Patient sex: M
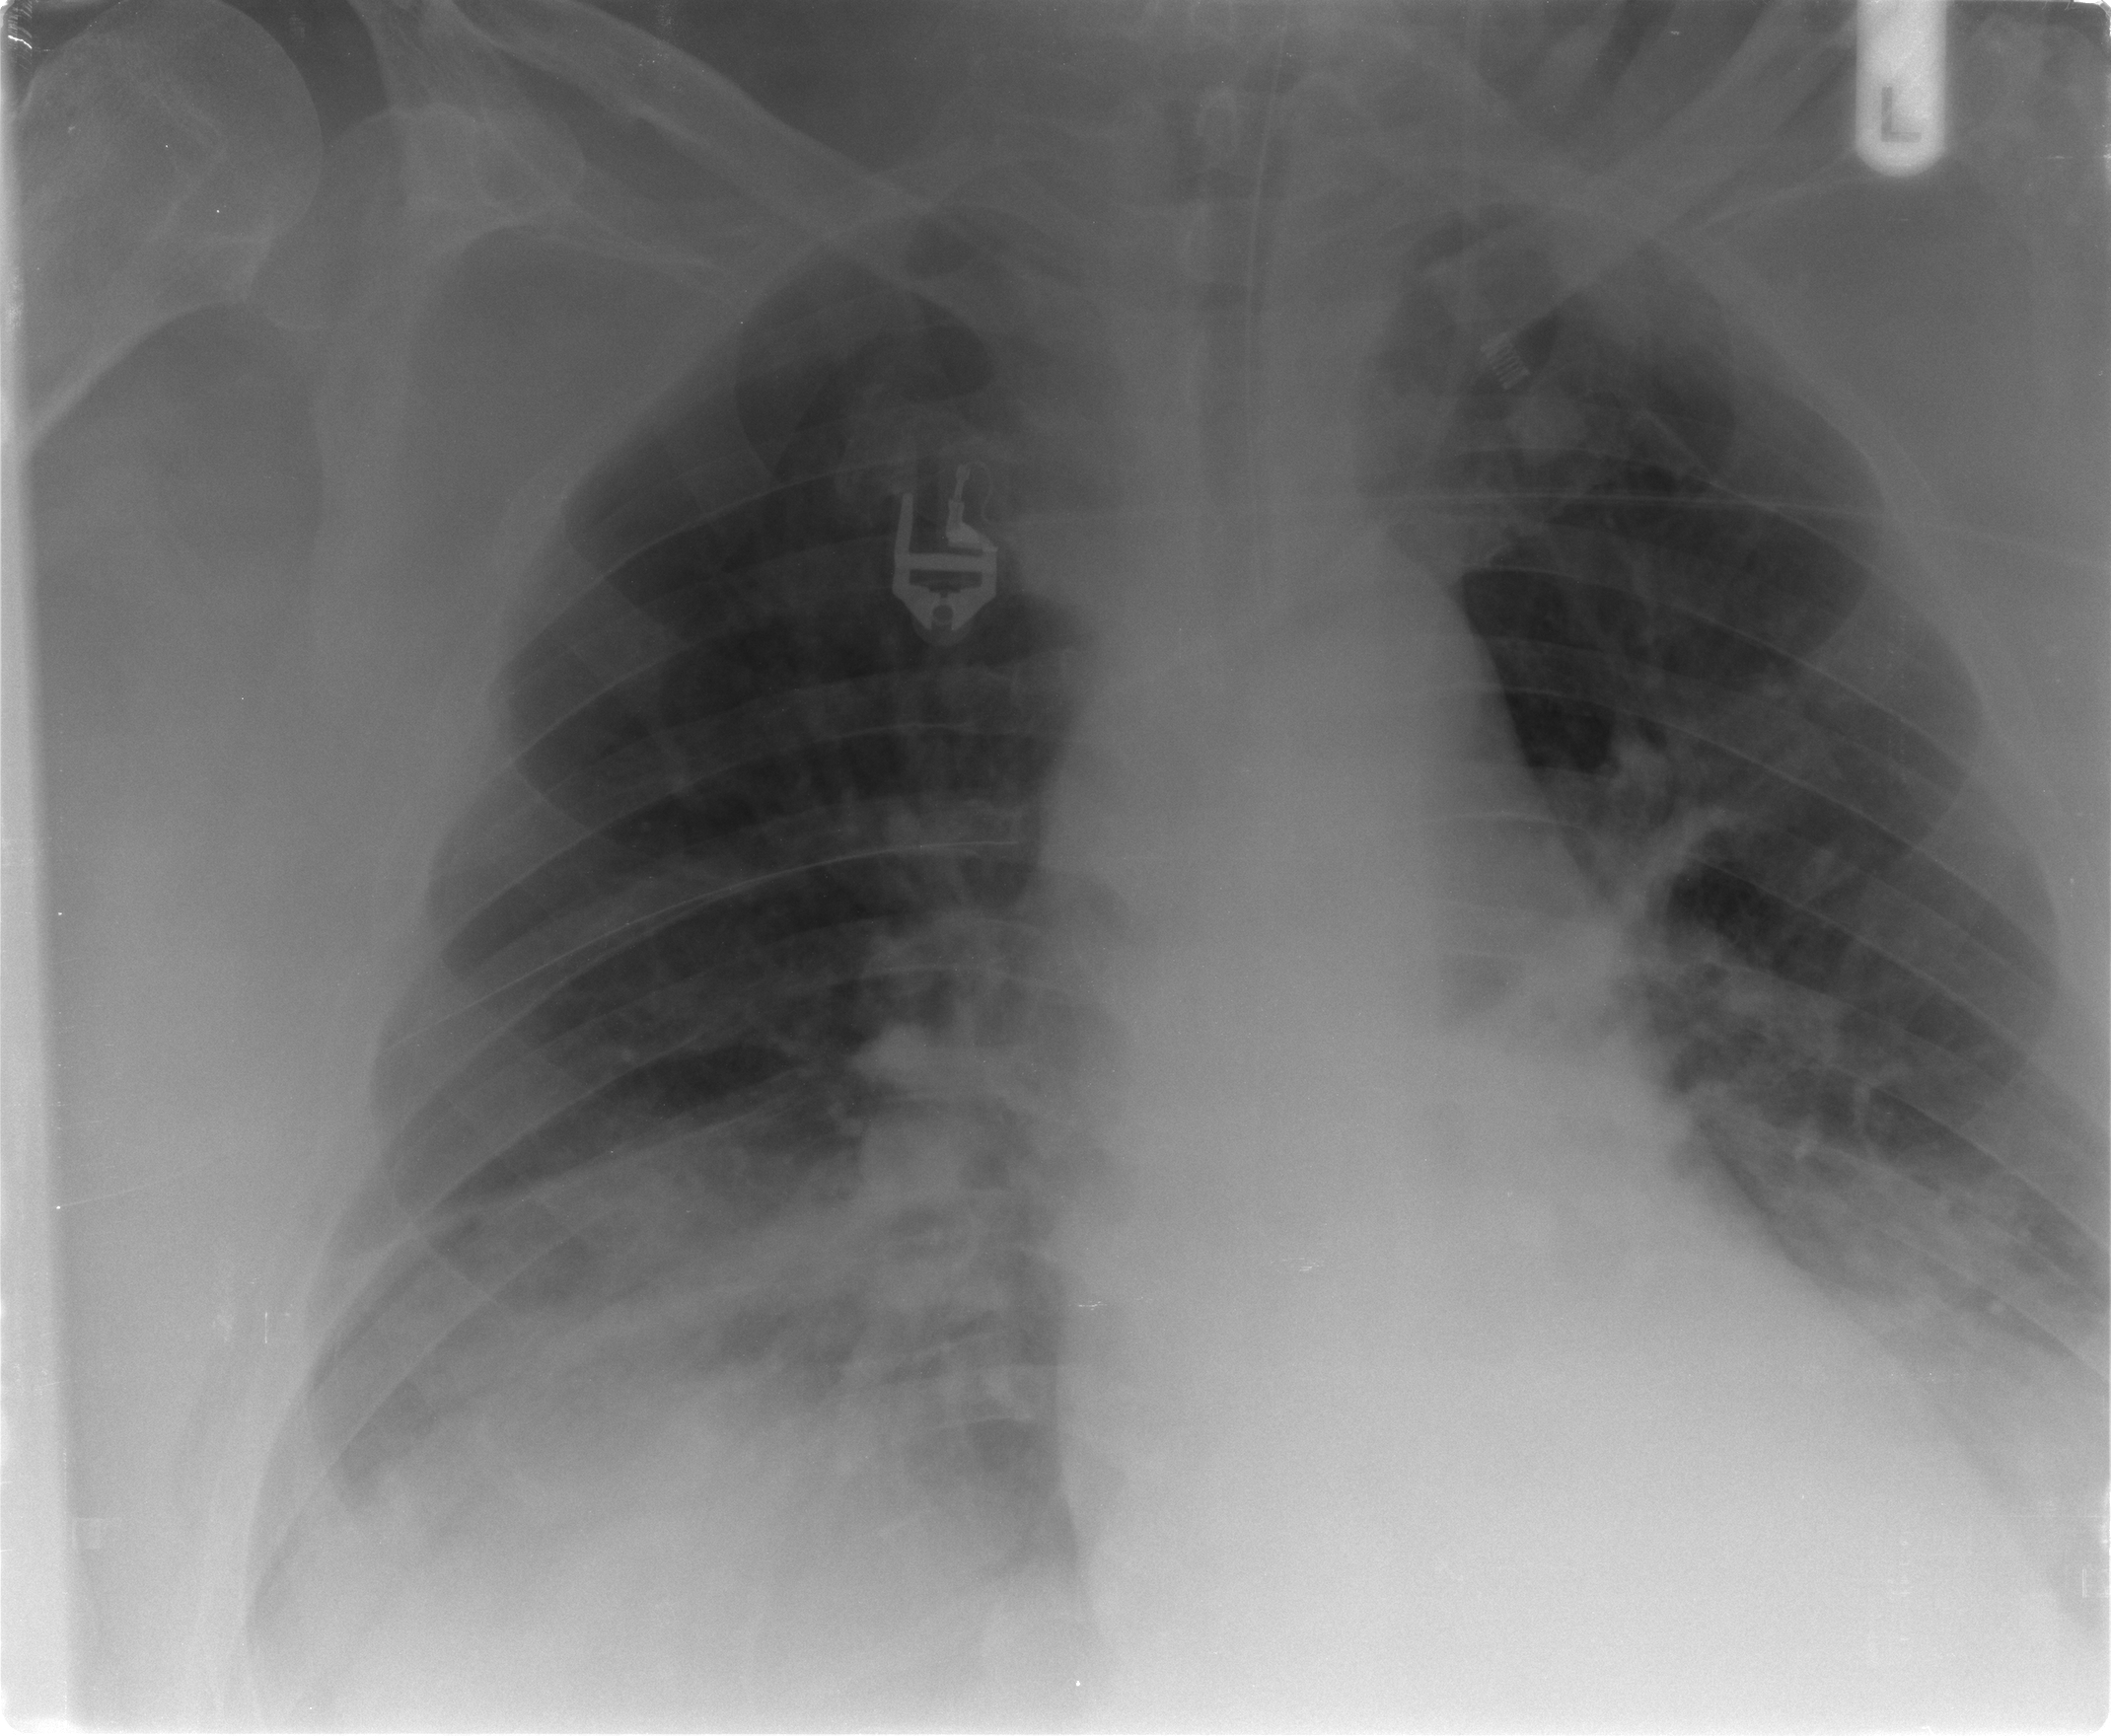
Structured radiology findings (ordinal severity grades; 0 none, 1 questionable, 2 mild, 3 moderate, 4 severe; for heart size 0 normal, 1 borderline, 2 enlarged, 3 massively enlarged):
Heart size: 2
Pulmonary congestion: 2
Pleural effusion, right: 2
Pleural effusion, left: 2
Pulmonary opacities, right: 2
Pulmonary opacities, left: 2
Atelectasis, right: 2
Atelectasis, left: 2